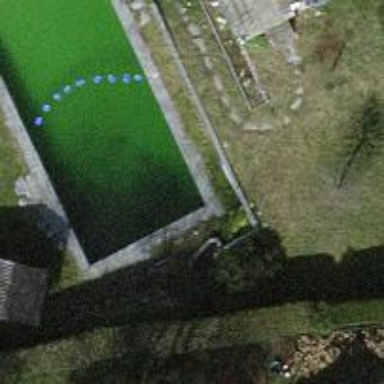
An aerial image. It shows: Swimming pool located in leisure land.